Interaction volume radius: 10 \u00c5
Interaction volume height: 15 \u00c5
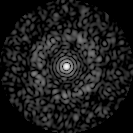
Disorder parameter: 0.844